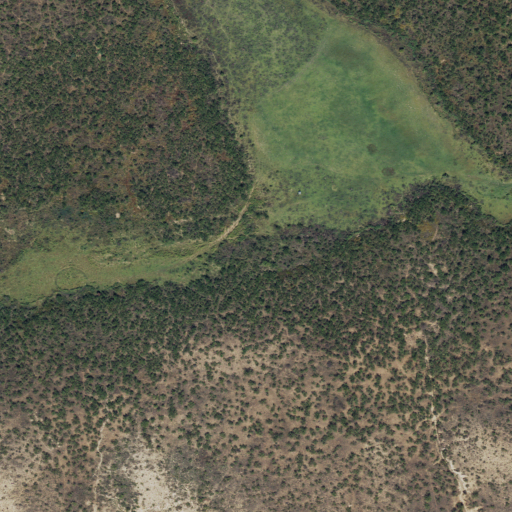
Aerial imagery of valley in Texas named Johnson Draw containing shrub, woody wetlands, and open water